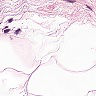
Metastatic tissue present: no